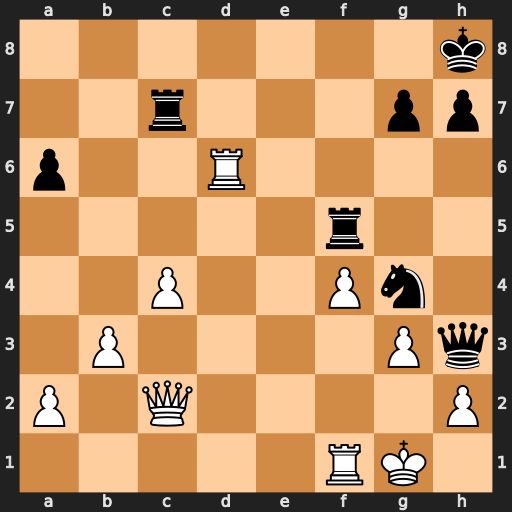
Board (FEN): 7k/2r3pp/p2R4/5r2/2P2Pn1/1P4Pq/P1Q4P/5RK1
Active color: w
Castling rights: -
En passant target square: -
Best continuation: Rd8+ Rf8 Rxf8#